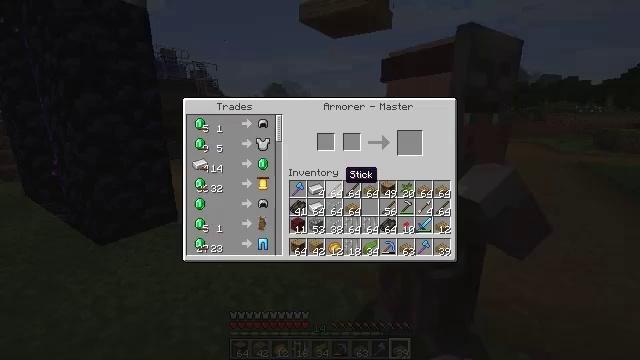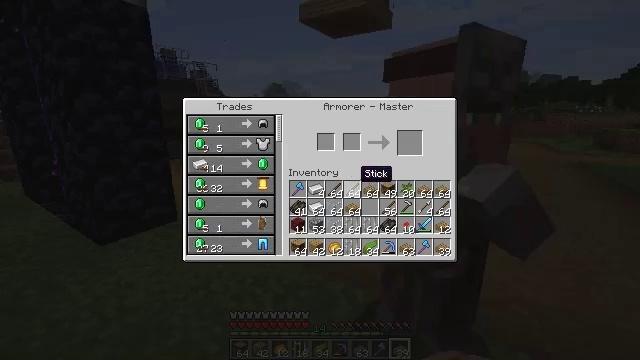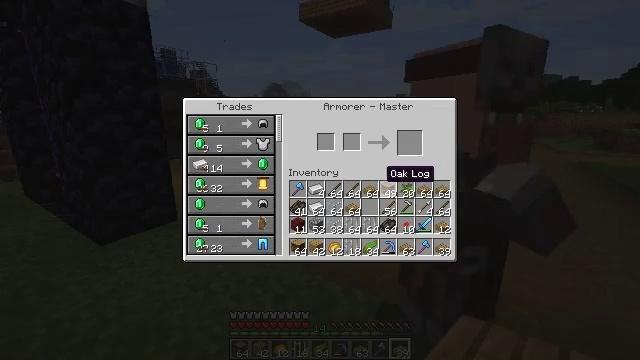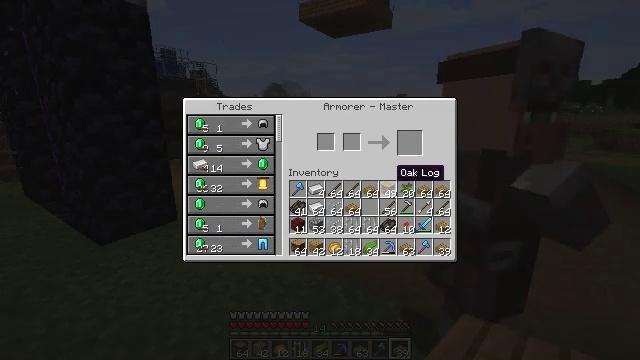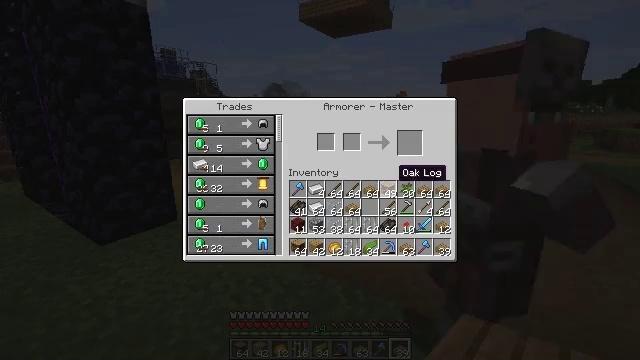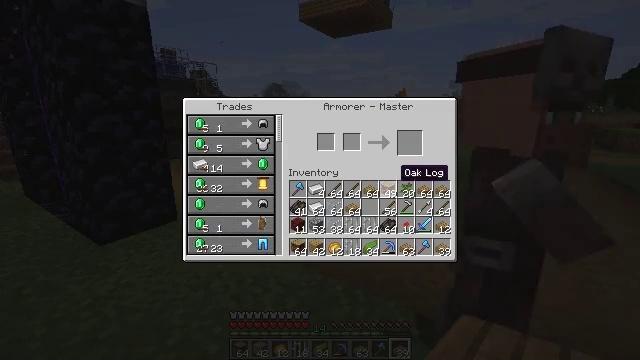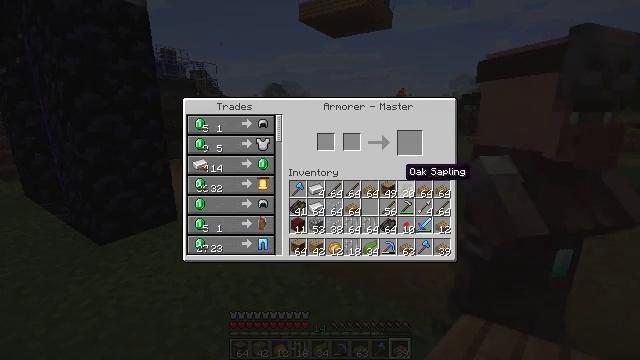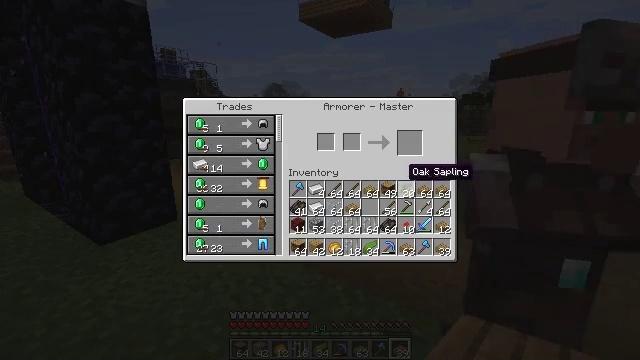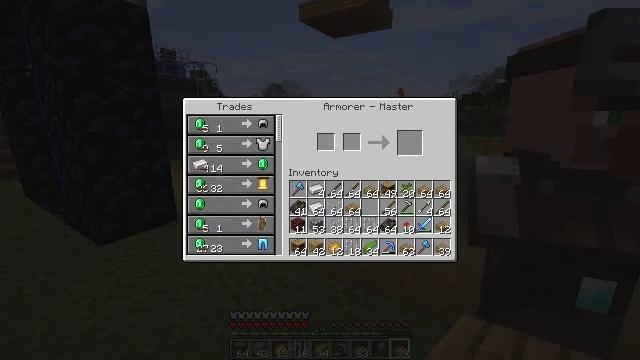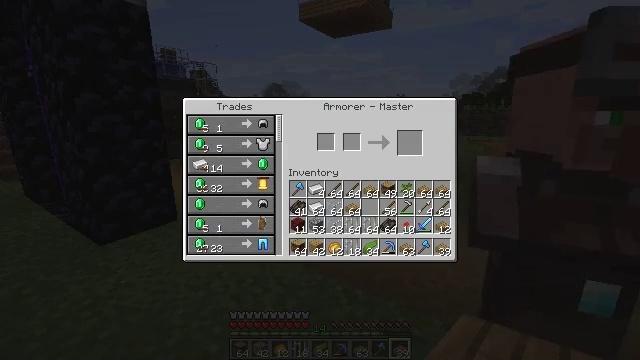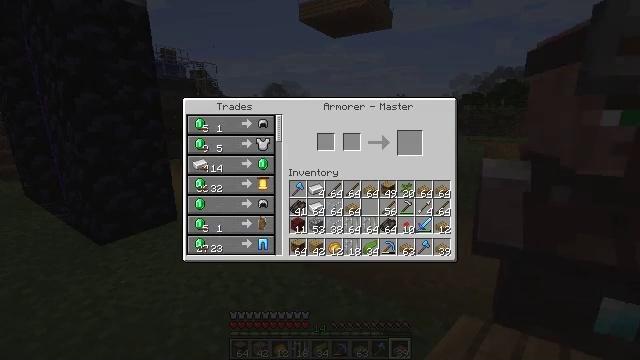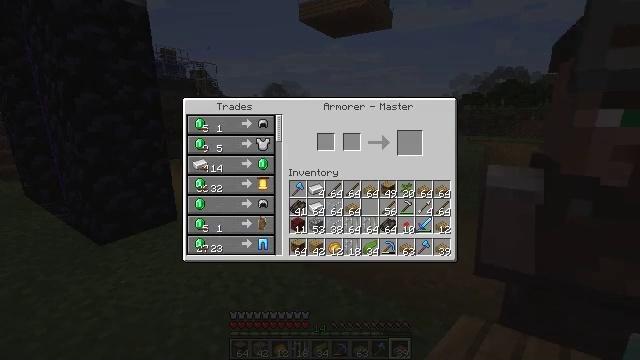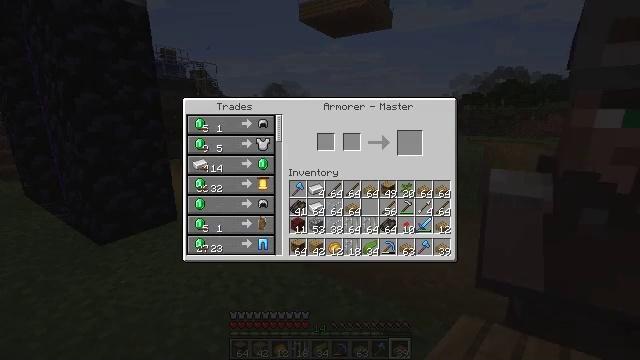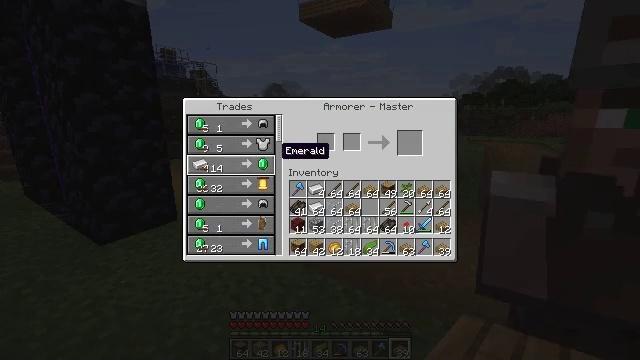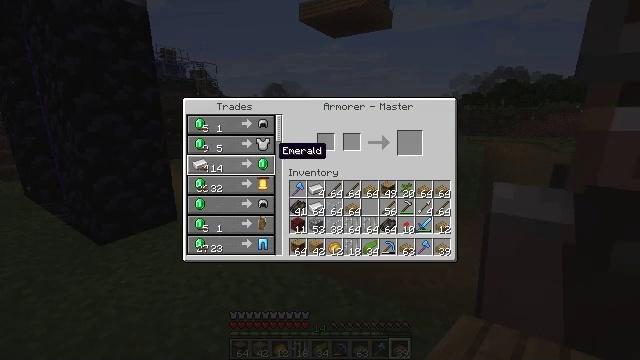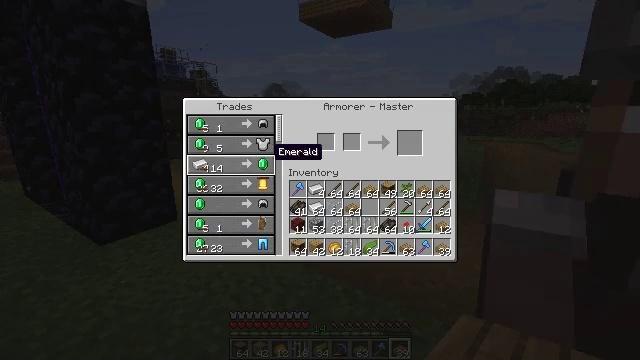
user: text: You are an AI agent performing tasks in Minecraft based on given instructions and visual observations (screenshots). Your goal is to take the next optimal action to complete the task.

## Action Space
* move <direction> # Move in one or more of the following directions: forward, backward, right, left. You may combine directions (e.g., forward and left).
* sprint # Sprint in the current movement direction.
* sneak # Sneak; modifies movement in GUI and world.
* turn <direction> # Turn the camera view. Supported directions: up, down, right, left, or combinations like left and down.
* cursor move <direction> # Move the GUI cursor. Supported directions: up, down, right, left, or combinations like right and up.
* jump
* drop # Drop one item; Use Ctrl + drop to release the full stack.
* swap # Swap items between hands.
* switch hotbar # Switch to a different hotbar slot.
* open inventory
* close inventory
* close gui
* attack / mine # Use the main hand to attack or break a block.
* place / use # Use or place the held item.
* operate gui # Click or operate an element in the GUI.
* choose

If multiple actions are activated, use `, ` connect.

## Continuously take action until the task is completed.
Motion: motion action
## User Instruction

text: Use kelp in a furnace to make dried kelp.
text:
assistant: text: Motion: cursor move right
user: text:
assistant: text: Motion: cursor move right
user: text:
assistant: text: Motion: cursor move right
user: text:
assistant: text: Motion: no_op
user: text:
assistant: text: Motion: no_op
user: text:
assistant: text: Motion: no_op
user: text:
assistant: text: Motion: no_op
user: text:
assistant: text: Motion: no_op
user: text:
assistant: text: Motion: cursor move left
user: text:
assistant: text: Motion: cursor move left and up
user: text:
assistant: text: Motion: cursor move left
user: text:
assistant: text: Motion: sneak, cursor move left
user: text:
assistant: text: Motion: sneak, cursor move left
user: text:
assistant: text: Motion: sneak
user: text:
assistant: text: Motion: sneak
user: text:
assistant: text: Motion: sneak
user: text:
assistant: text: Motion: sneak, cursor move left
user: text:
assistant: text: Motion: sneak, cursor move left
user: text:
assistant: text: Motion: sneak
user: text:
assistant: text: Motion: sneak
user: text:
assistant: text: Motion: sneak
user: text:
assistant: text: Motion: sneak
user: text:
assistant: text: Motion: sneak, operate gui
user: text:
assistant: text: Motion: sneak, operate gui
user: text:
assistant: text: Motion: sneak
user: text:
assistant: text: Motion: sneak, cursor move right
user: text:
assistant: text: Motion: sneak, cursor move right
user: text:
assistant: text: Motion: sneak, cursor move right
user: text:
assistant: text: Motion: sneak
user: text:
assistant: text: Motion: sneak